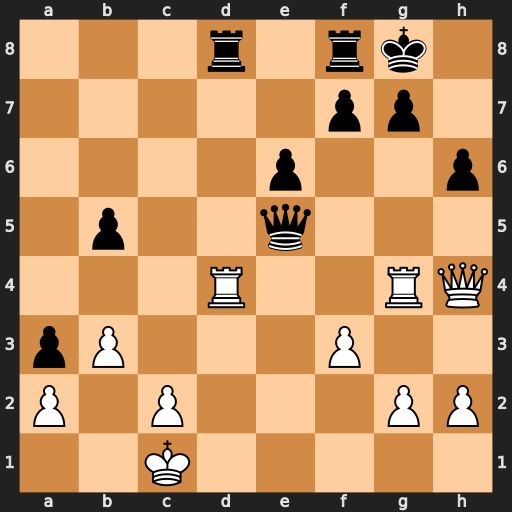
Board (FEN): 3r1rk1/5pp1/4p2p/1p2q3/3R2RQ/pP3P2/P1P3PP/2K5
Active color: w
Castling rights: -
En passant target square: -
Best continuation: Rxd8 Rxd8 Qxd8+